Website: walmart
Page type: address-validator
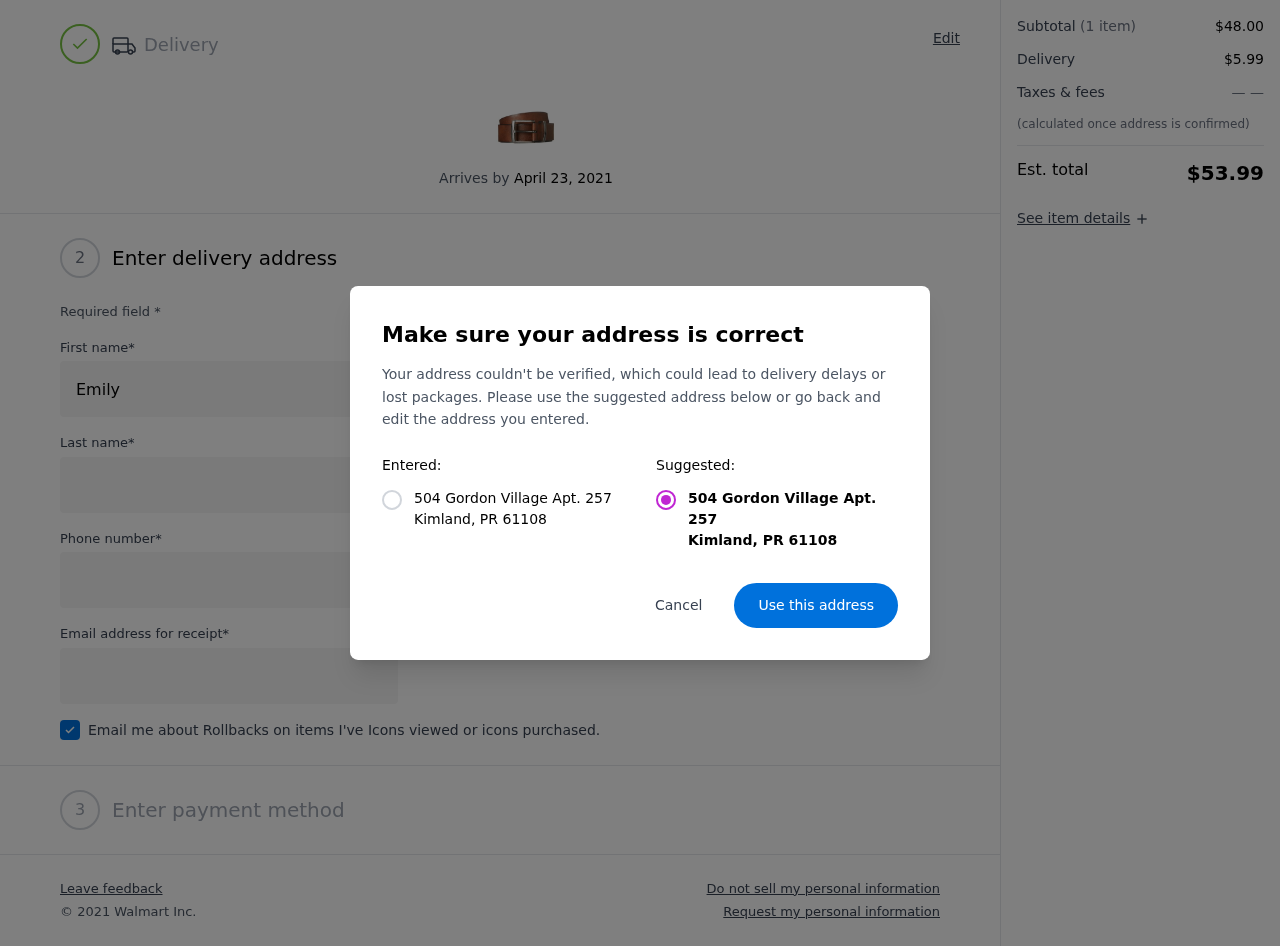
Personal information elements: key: PII_CITY
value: Kimland
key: PII_POSTCODE
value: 61108
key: PII_STATE_ABBR
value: PR
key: PII_STREET
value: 504 Gordon Village Apt. 257
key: PII_FIRSTNAME
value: Emily
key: PII_LASTNAME
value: Fuentes
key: PII_STREET2
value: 9487 Griffin Cape
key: PII_PHONE
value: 4458068123
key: PII_EMAIL
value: efuentes@hotmail.com
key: PII_STATE
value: PR
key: PII_POSTCODE_FULL
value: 61108
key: PII_POSTCODE_NUMERIC
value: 61108
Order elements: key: ORDER_DELIVERY_DATE
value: April 23, 2021
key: ORDER_SUBTOTAL
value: $48.00
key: ORDER_SHIPPING_COST
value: $5.99
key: ORDER_TOTAL
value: $53.99